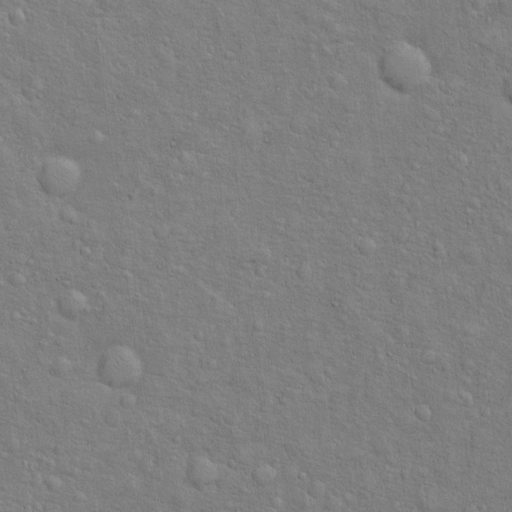
Classes present: Background